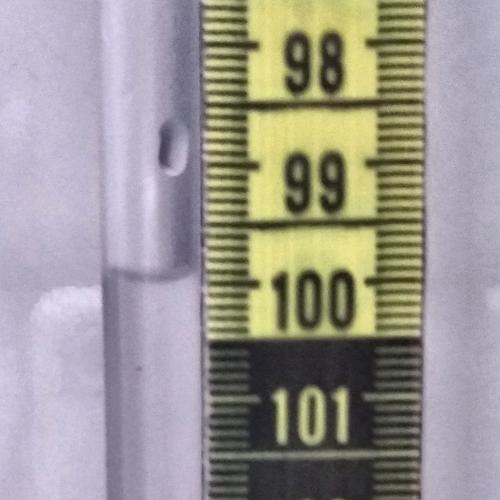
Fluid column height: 99.9 cm